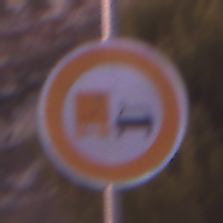
Verkehrszeichen: UeberholverbotKraftfahrzeuge
Umgebung: Outdoor, Nature
Tageszeit: Dawn
Wetter: PartlyCloudy
Licht: Natural
Jahreszeit: NotSpecified
Kontrast: MediumContrast